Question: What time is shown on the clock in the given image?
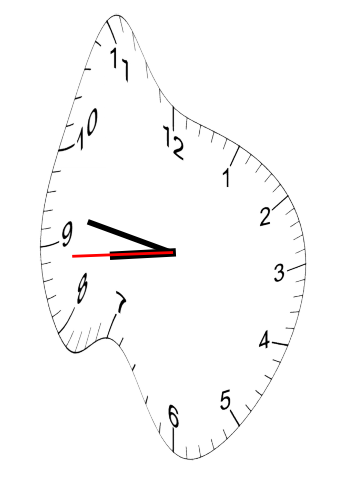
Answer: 08:46:44